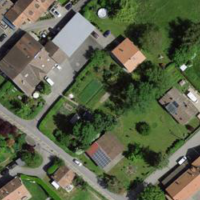
EUNIS habitat code: 55
Species observed at this site:
Silene latifolia
Plantago lanceolata
Convolvulus arvensis
Polygonum aviculare
Cydonia oblonga